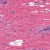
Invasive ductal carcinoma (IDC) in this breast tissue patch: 0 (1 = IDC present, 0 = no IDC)